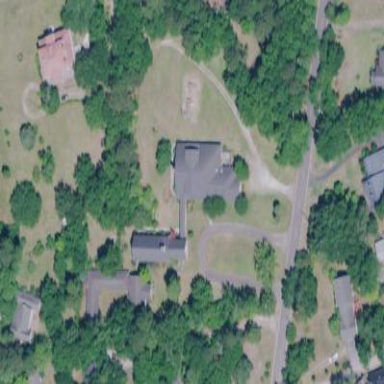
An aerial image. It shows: Place of worship located in cemetery.